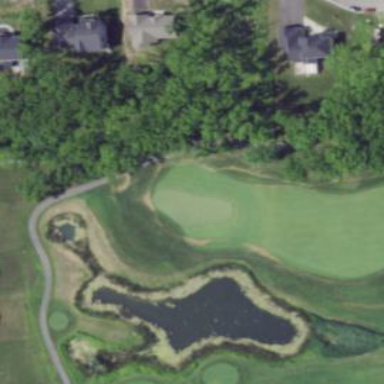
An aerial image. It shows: Scenic golf fairway.